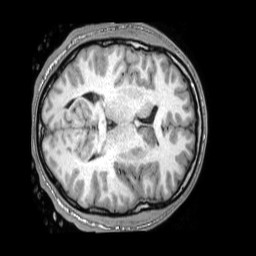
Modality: T1w
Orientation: axial
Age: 35
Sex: male
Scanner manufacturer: philips
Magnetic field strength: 1.5 T
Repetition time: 0.007122 s
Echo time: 0.003234 s